Question: I'm trying to achieve something just like screenshot below using CSS.
Currently, it is implemented using HTML tables and as far as I know HTML table is usually not recommended.
What I want to achieve is:
- - '<br/>'-

HTML below:
wrapper and scroller are iScroll CSS classes.
'''
<div id="wrapper">
<div id="scroller">
<script type="text/javascript">
var i=0;
for (i=0;i<=20;i++)
{
document.write('<table>');
document.write('<tr>');
document.write('<td><img src="gimages/photo1.JPG" width="50%"></td>');
document.write('<td>11 December 2011</td>');
document.write('</tr>');
document.write('</table>');
}
</script>
</div>
</div>
'''
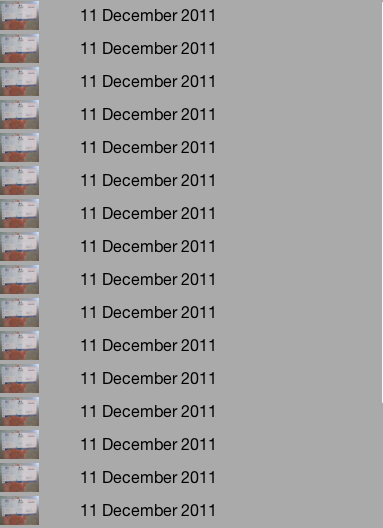
Answer: Use list '<ul>' and '<li>', don't use list-style-image, use background image instead:
'''
<html>
<header>
</header>
<body>
<ul class="myul">
<li id="first">11 December 2011</li>
<li id="second">11 December 2011</li>
<li id="third">11 December 2011</li>
</ul>
</body>
</html>
<style type="text/css">
.myul {
list-style-type: none;
padding: 0px;
margin: 0px;
}
.myul li {
line-height: 35px;
padding-left: 50px;
background-repeat: no-repeat;
background-position: 0;
}
.myul li#first {
background-image: url(temp.png);
}
.myul li#third {
background-image: url(temp.png);
}
</style>
'''

[EDIT]
Unlike class, id must be unique. You can assign both class and id attribute to a tag. Above is an example to give an image to the first and third list, but not the second. All first, second and third contains style defined in the class ".myul li".